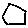
Label: hexagon